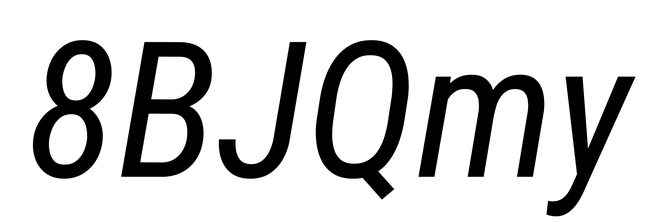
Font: Roboto-Italic_Condensed_Italic